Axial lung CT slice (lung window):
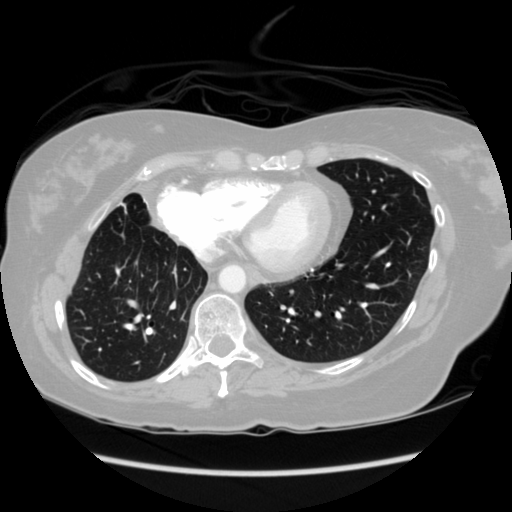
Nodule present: no